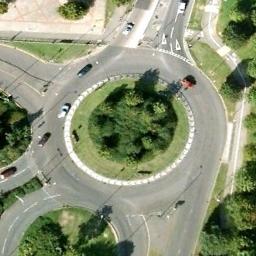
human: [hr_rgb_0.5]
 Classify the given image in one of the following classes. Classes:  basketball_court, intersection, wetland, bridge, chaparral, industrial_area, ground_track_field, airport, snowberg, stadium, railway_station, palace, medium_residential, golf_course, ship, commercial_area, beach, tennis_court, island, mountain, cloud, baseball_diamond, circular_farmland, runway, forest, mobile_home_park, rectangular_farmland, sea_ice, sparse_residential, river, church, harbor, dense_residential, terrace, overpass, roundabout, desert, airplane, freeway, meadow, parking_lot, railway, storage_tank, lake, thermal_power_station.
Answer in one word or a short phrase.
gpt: roundabout